Field crop: maize
Growth stage: 2
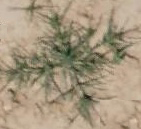
Species: salsola